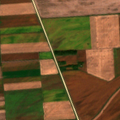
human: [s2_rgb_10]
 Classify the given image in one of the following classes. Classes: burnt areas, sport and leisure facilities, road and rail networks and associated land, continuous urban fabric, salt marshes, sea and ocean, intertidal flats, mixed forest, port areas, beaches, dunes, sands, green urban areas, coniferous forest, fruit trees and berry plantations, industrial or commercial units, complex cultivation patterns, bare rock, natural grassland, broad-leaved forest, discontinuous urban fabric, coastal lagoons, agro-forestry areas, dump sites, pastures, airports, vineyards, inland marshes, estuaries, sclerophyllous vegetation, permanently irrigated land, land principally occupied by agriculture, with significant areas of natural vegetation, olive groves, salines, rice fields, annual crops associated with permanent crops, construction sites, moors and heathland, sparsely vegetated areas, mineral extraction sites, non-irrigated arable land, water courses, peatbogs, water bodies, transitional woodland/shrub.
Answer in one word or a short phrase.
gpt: non-irrigated arable land